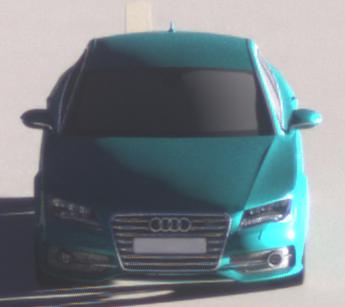
Make: Audi
Model: S7 Sportback cod
Detailed model: S7 (4G) Sportback
Model produced from: 2012/06
Model produced until: 2014/05
Doors: 5
Color: blue
Road condition: dry road
Daytime: sunrise or sunset
Contrast: high contrast